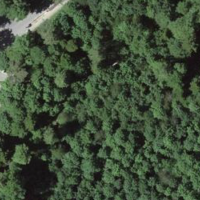
EUNIS habitat code: 41
Species observed at this site:
Lathyrus vernus